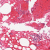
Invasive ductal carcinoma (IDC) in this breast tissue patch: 0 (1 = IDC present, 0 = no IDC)